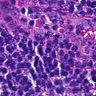
Metastatic tissue present: no